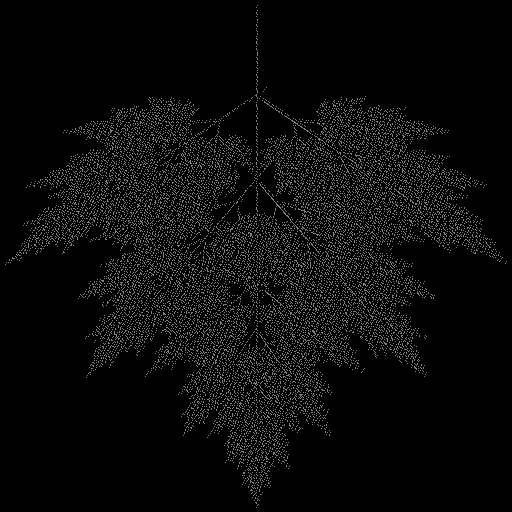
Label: tree